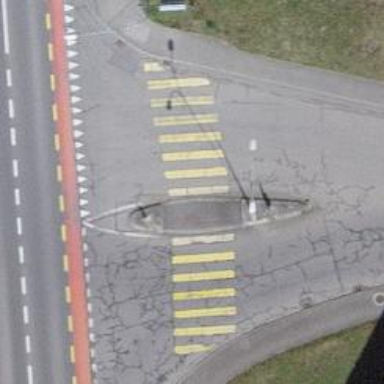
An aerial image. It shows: Uncontrolled crossing on the road.